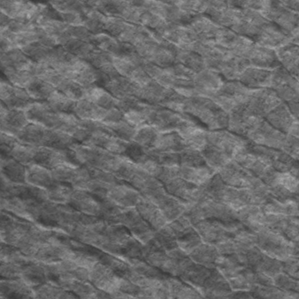
Label: frost